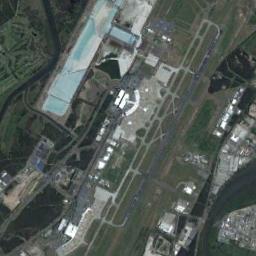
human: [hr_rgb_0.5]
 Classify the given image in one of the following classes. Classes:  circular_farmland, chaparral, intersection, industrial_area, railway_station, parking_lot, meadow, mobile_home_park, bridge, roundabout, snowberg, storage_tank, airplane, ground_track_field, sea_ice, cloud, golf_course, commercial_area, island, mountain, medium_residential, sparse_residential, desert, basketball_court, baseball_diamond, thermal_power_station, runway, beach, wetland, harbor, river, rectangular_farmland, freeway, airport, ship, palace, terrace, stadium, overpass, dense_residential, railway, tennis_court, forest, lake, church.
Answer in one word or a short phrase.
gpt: airport